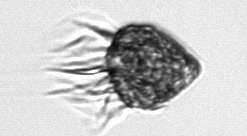
Label: Strombidium_morphotype2